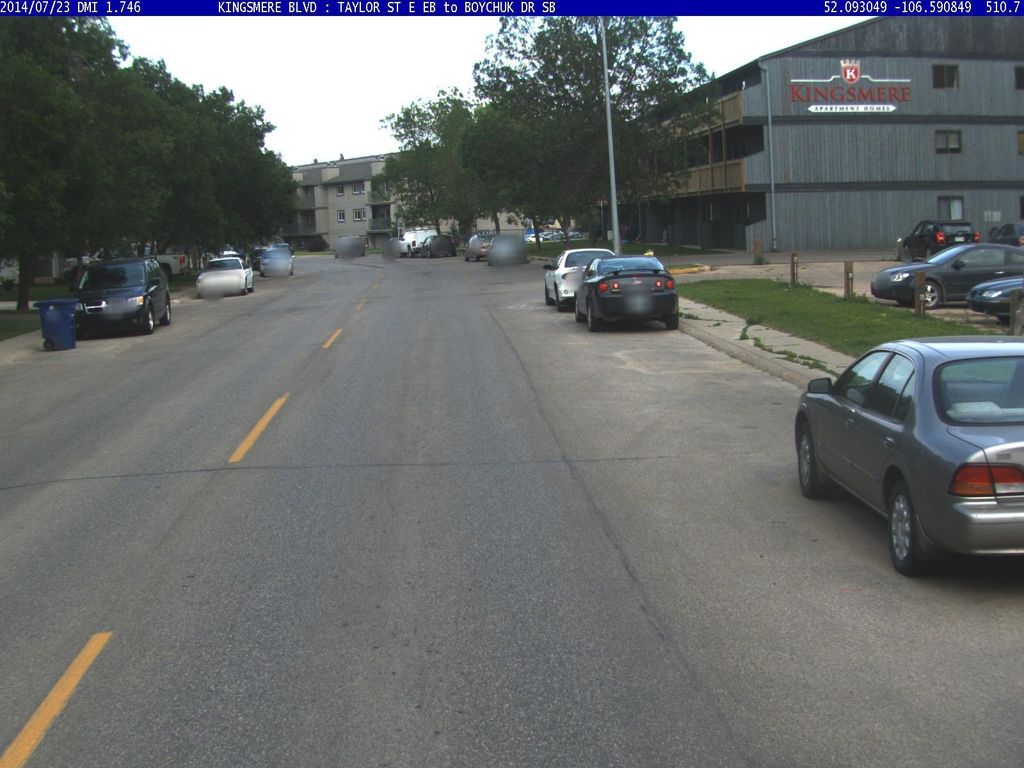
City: saskatoon